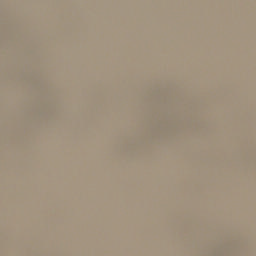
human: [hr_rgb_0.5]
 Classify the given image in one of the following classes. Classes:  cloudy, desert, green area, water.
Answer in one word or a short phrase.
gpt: cloudy